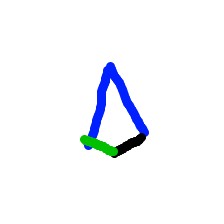
Shape: kite